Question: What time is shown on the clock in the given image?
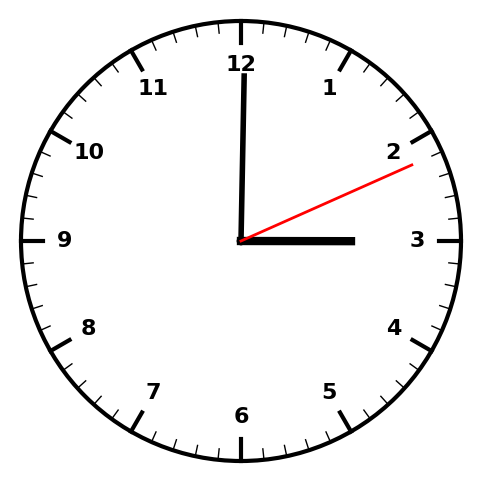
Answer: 03:00:11